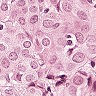
Metastatic tissue present: yes